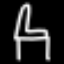
Label: chair